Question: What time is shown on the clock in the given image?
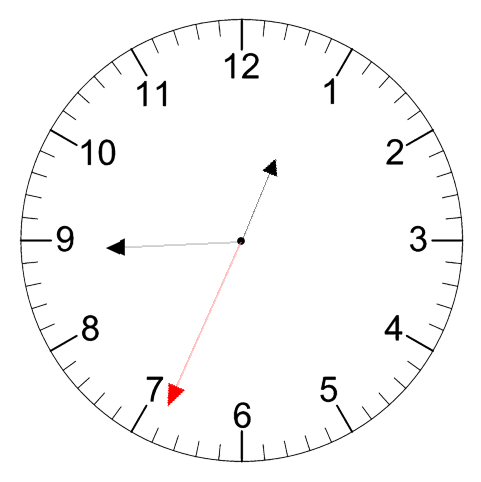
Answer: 12:44:34